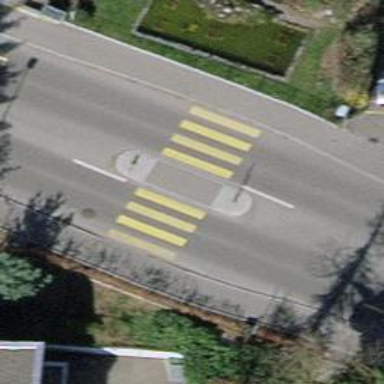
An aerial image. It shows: Uncontrolled crossing with central island on the road.